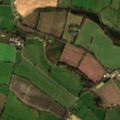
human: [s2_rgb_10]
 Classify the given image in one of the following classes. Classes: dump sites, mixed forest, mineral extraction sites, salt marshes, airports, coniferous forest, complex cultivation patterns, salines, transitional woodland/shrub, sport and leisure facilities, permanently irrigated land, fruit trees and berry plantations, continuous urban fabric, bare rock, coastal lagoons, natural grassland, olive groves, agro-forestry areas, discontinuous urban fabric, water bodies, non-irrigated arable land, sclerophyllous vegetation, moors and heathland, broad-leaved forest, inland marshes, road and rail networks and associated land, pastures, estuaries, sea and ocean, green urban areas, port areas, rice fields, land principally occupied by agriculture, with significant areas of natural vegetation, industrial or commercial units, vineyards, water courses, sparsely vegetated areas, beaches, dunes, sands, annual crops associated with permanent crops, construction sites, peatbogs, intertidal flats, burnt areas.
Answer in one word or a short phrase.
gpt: non-irrigated arable land, pastures